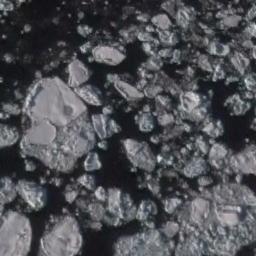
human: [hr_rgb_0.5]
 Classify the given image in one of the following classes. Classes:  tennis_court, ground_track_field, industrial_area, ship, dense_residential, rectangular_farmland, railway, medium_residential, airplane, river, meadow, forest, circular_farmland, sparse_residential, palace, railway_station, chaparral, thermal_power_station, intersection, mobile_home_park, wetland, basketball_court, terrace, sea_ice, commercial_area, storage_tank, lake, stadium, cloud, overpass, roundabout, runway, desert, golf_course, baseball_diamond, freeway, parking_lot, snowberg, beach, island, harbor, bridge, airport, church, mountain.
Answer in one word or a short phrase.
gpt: sea_ice